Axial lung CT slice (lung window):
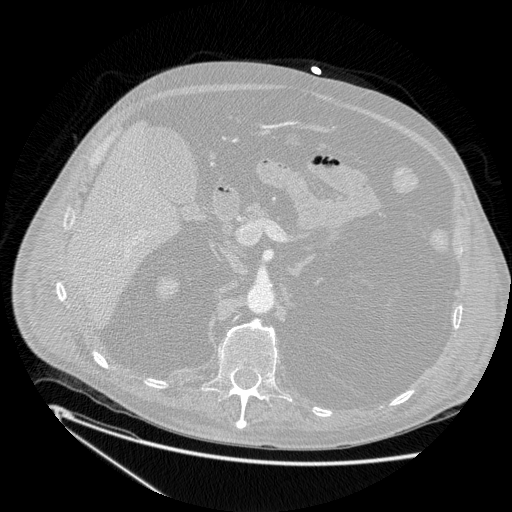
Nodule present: no